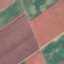
Land use / land cover: AnnualCrop